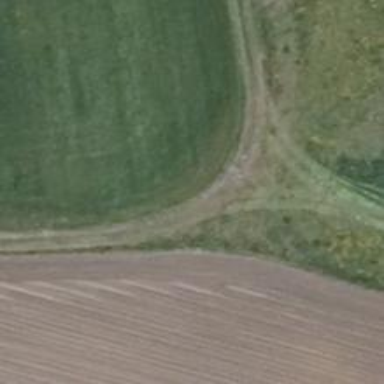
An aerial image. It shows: Track with grade5 tracktype.